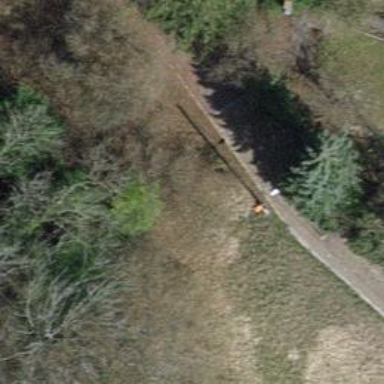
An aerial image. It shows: Pipeline marker.